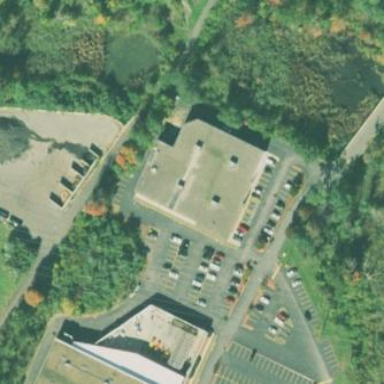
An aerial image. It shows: Building used as fitness center.